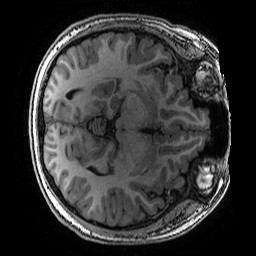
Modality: T1w
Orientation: axial
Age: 20
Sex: male
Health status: ill
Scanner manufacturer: ge
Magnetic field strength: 3 T
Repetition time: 0.007664 s
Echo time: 0.00342 s